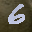
Label: 6